Question: I'm trying out the example Hello World from this link here: <URL>
I have the MuleIDE installed and I'm on the "Create a Mule Application" section. I'm following it, but at the end when Mule IDE generates the project, there is no conf directory with the hello-config.xml file. Where have I gone wrong? Any ideas? My created project looks like this below. Thanks :)

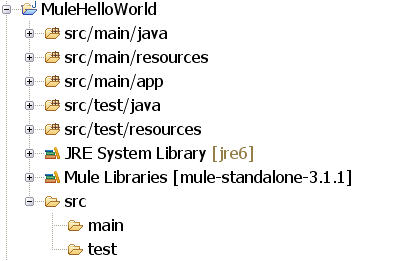
Answer: You haven't done anything wrong: your project is A-OK.
The configuration file(s) are in src/main/app and will end-up at the root of the generated application archive.